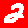
Digit: 2